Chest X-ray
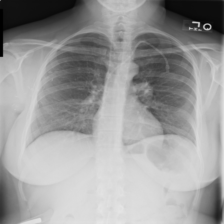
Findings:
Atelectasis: negative
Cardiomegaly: negative
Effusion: negative
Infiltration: negative
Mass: positive
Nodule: positive
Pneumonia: negative
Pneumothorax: negative
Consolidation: negative
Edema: negative
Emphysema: negative
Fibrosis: negative
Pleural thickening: negative
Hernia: negative